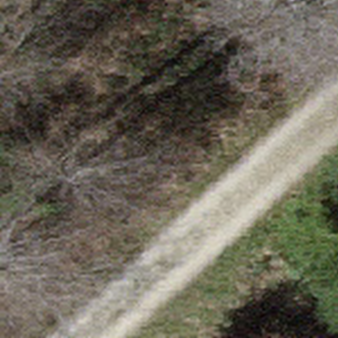
Label: other